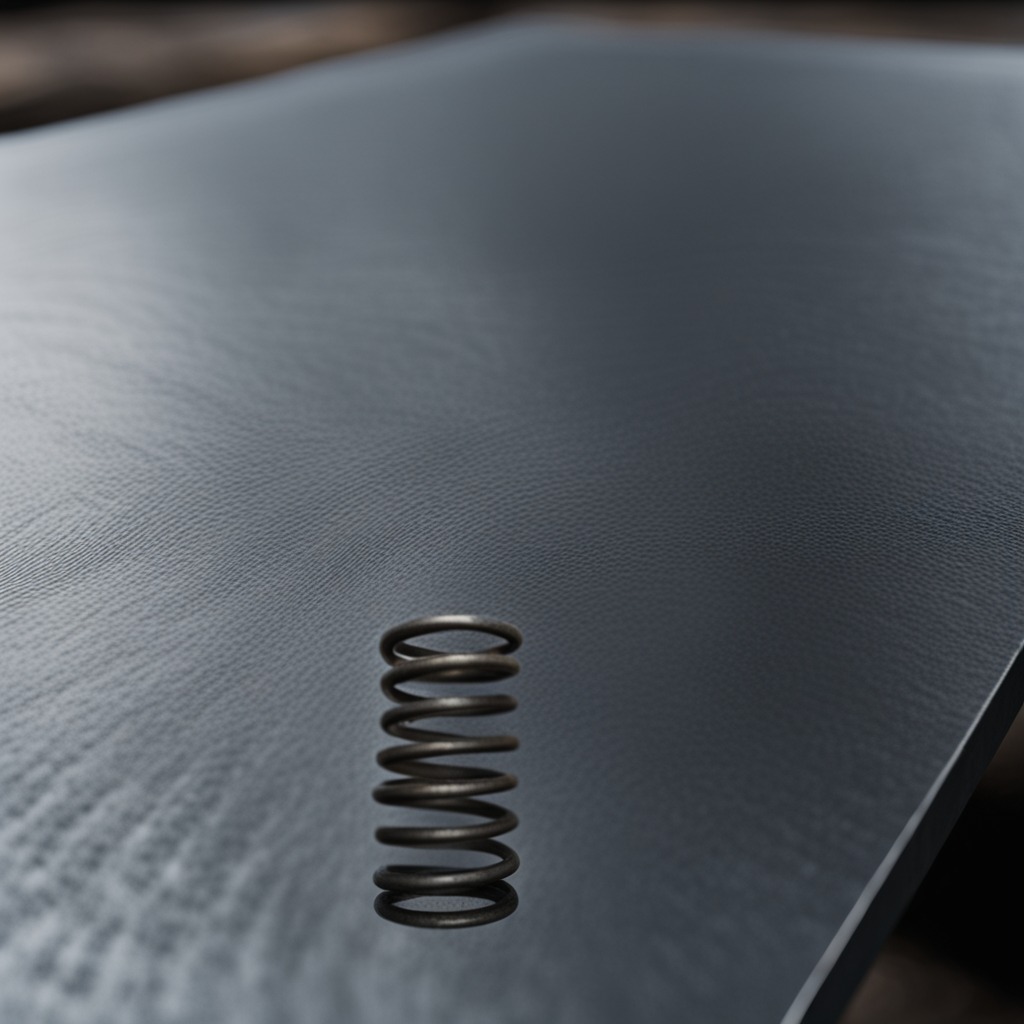
A coiled metal spring lies on the cold steel table in a mining workshop.